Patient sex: M
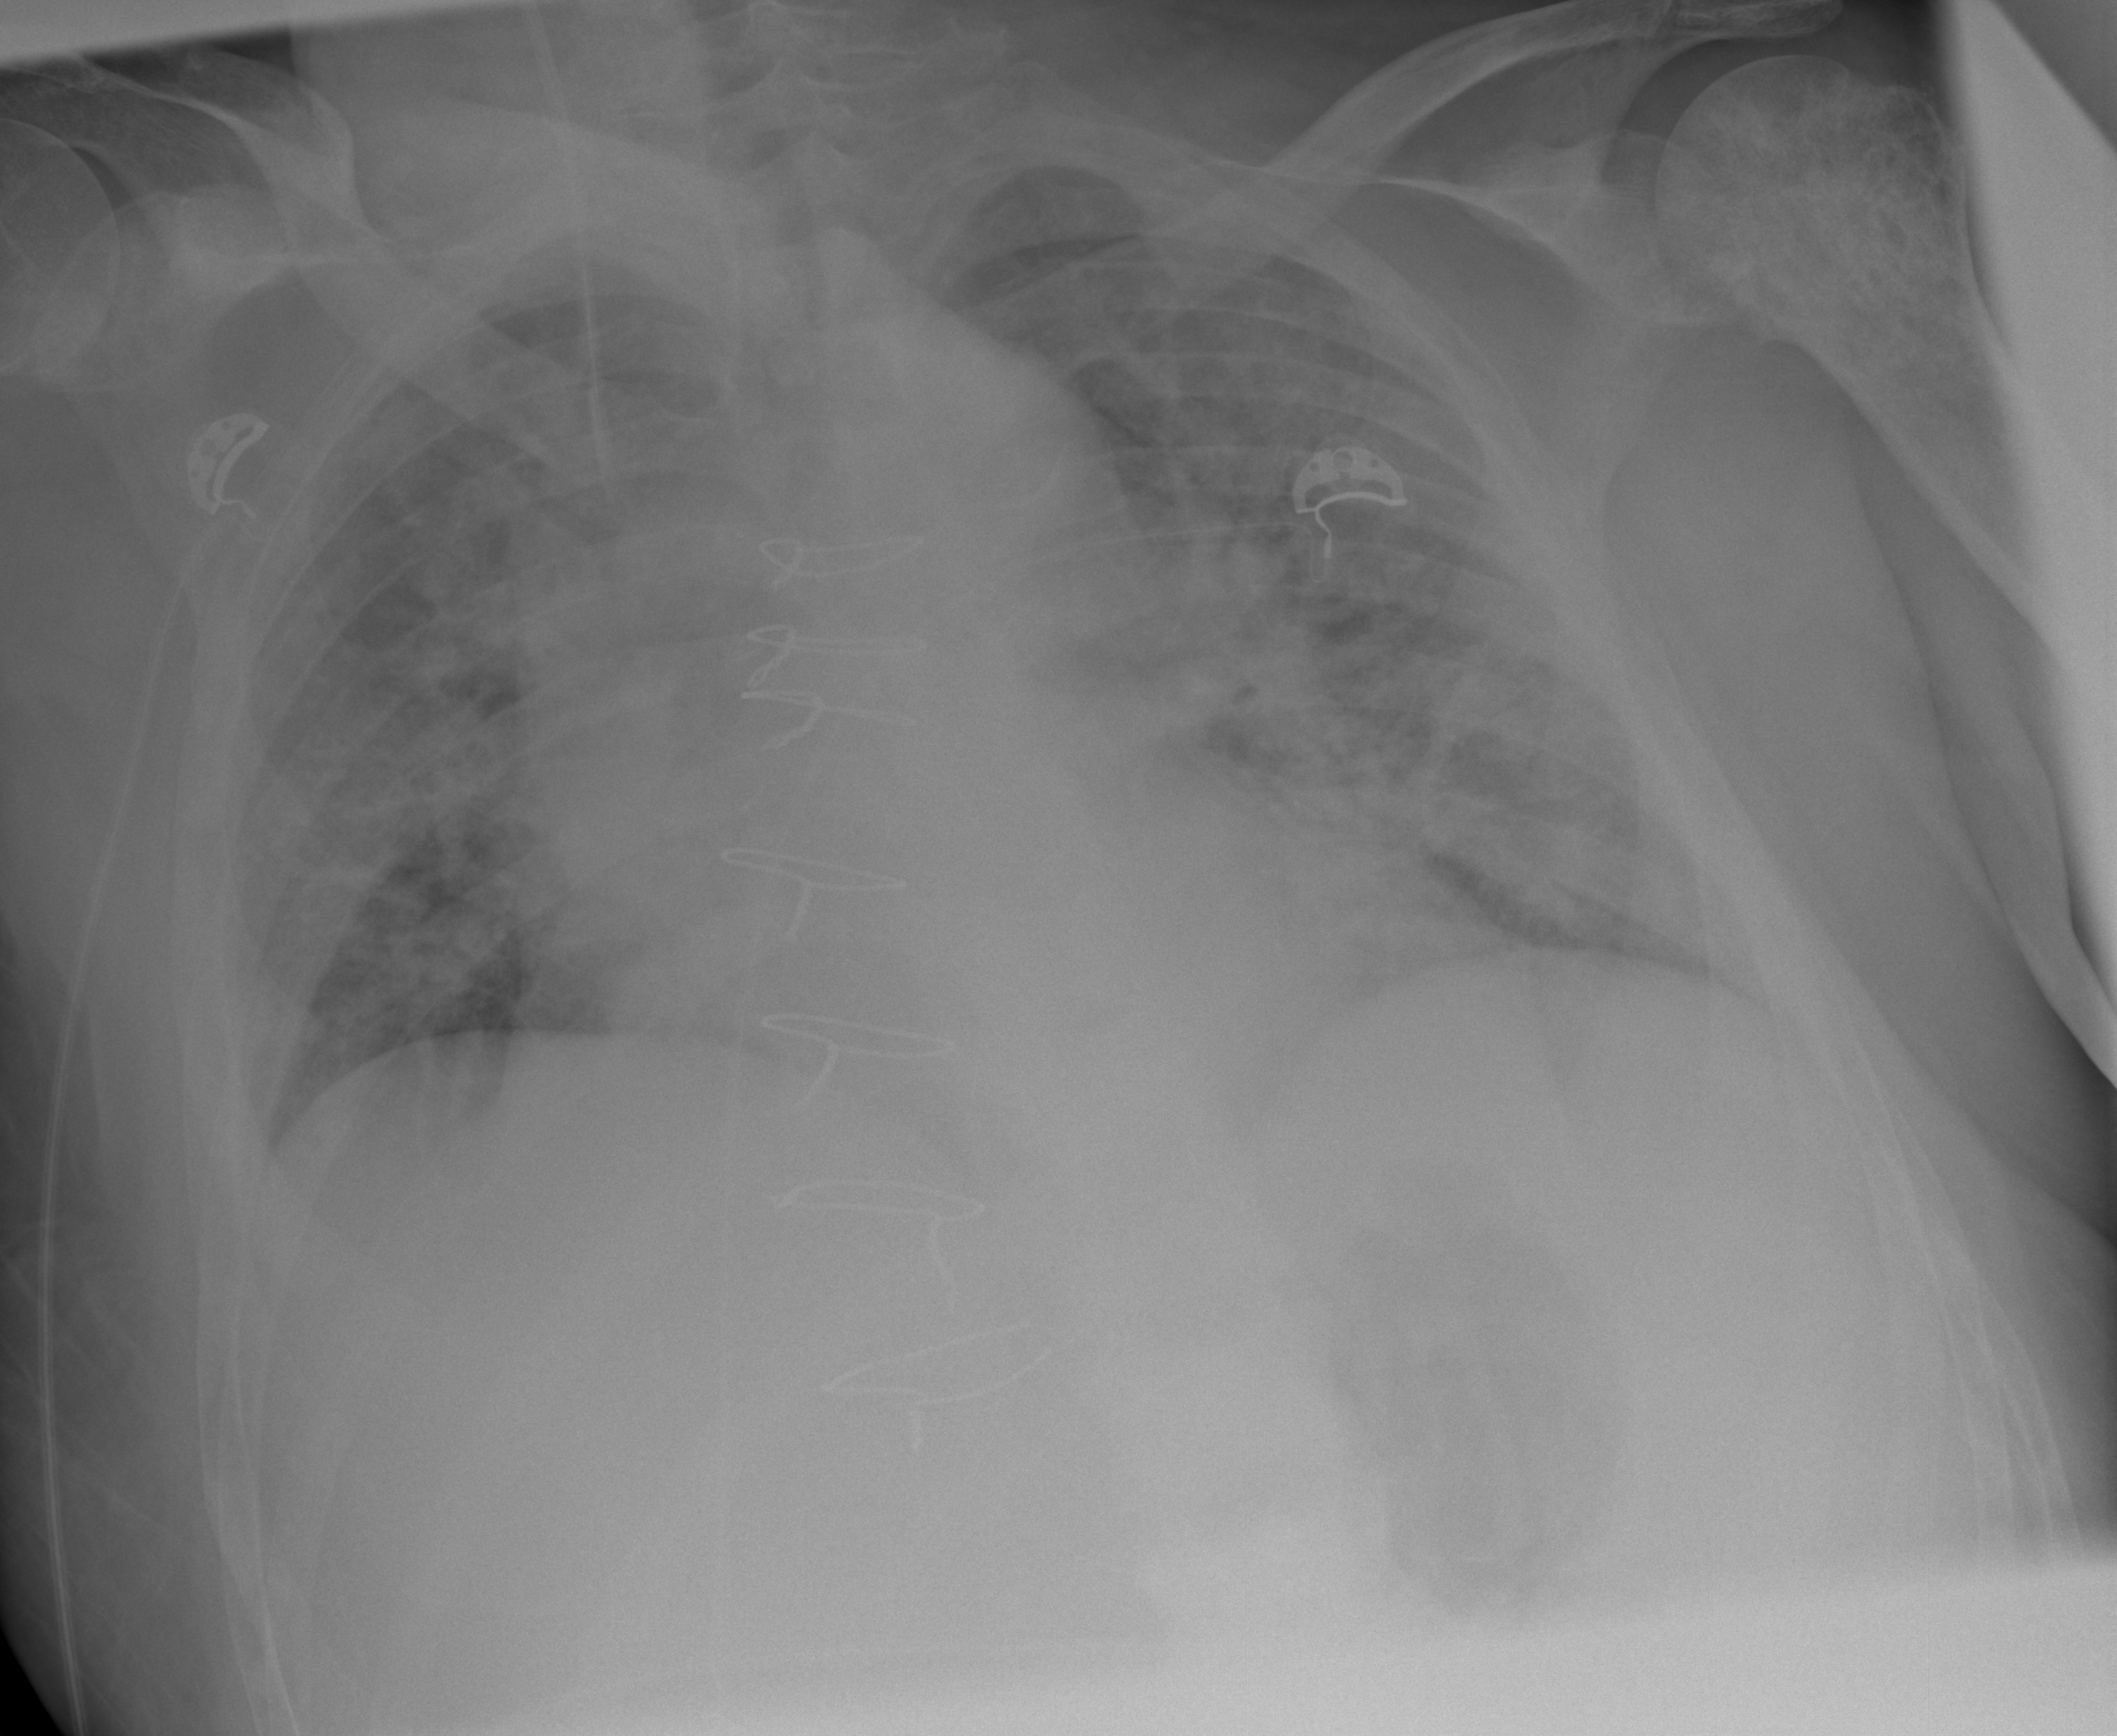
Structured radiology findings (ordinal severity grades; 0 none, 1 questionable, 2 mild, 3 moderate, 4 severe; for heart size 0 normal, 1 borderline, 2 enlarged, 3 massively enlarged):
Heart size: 2
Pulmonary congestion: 3
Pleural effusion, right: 0
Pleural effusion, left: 0
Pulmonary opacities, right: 3
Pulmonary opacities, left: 3
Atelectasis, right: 2
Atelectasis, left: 2